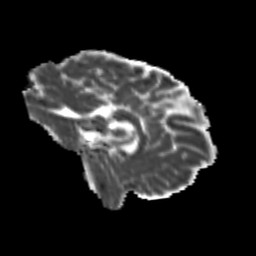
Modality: MD
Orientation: sagittal
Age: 19
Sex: male
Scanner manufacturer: siemens
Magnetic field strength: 3 T
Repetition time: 3.5 s
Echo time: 0.104 s